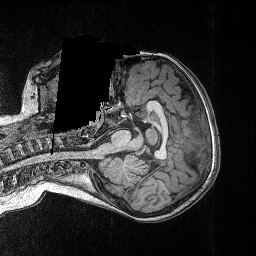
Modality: T1w
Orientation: axial